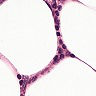
Metastatic tissue present: no